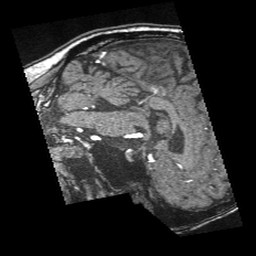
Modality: angio
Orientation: sagittal
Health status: ill
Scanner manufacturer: siemens
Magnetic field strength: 1.5 T
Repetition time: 0.026 s
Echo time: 0.007 s